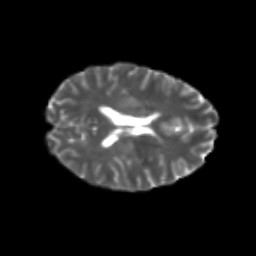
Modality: T2w
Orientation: axial
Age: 23
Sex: female
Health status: healthy
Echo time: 0.074 s